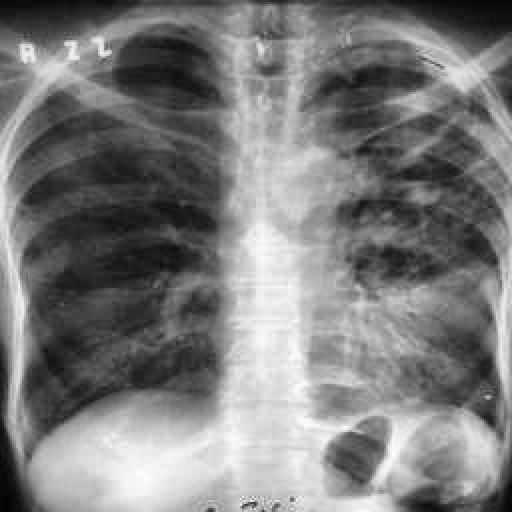
Finding: TUBERCULOSIS